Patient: sex M, age 55
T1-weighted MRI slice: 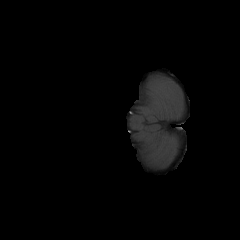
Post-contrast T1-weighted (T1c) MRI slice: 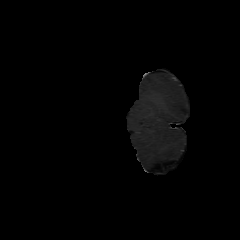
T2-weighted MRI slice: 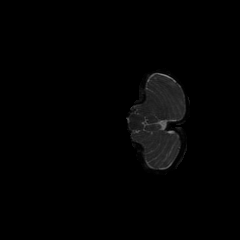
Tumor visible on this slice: no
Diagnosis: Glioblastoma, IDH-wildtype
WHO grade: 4